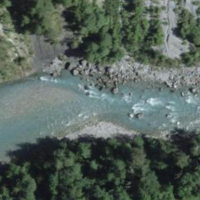
EUNIS habitat code: 15
Species observed at this site:
Chrysosplenium alternifolium